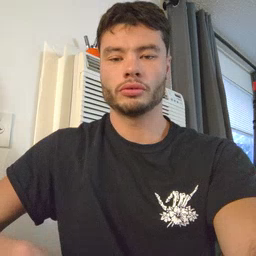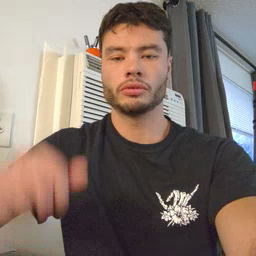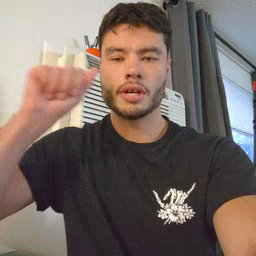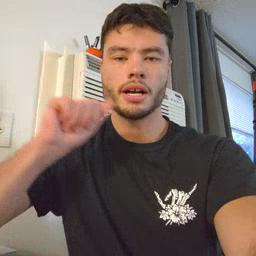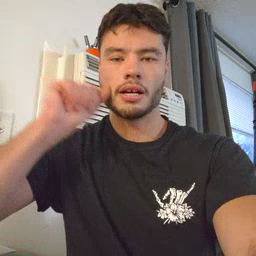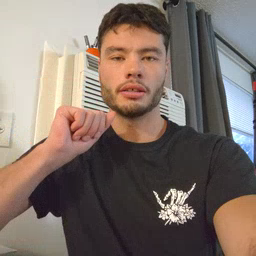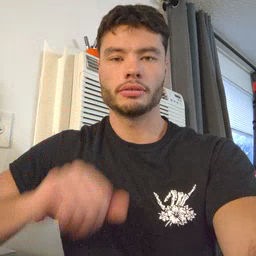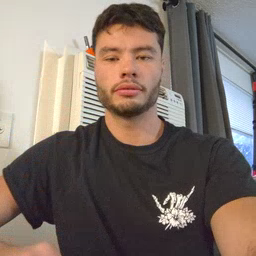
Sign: aunt